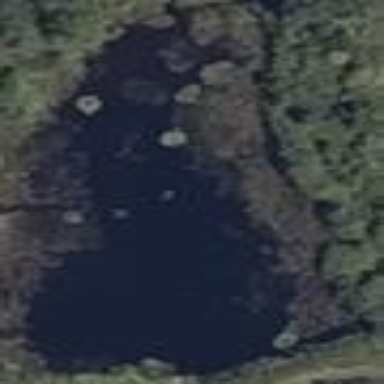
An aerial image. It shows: Serene pond surrounded by nature.